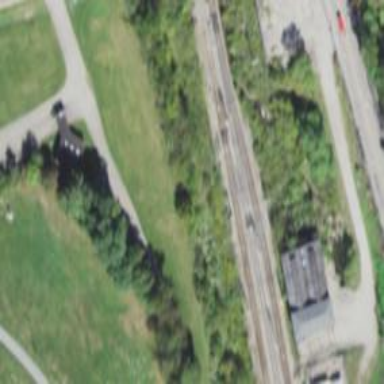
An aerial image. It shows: Light rail siding with electrified contact line.